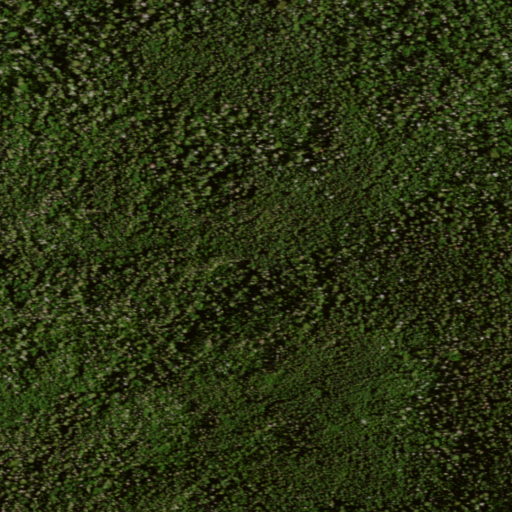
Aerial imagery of mountain in New York named Seward Mountains containing only evergreen forest